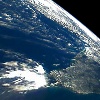
Label: water